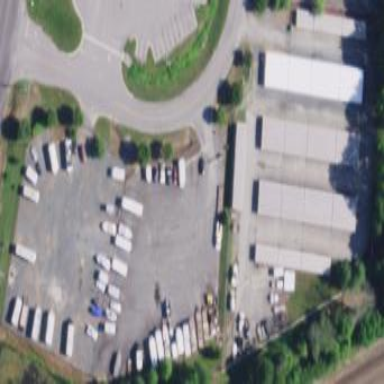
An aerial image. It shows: Commercial area with storage rental shop.